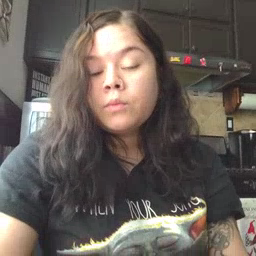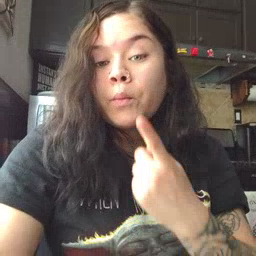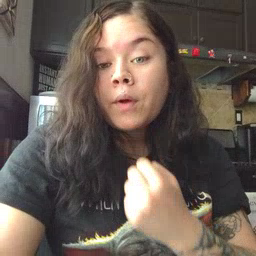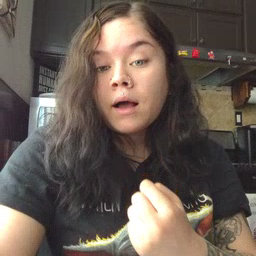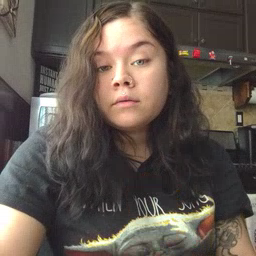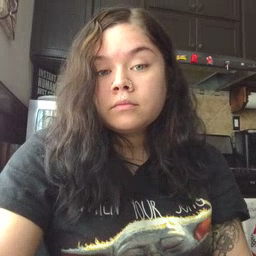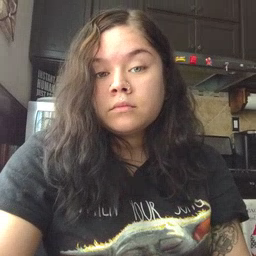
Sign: red